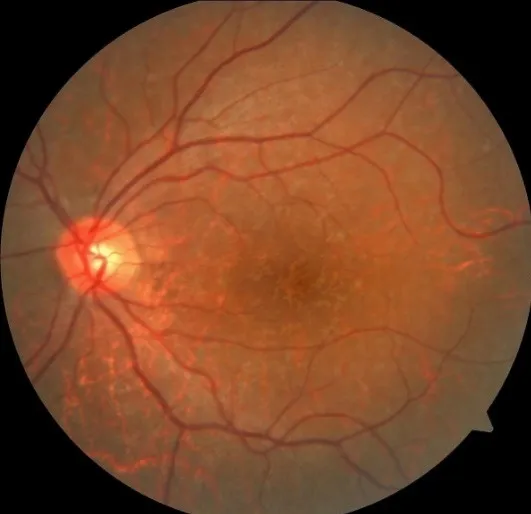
The patient's left eye colored fundus photograph shows hypopigmented areas in the macula.
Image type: ophthalmic_imaging (fundus_photograph)